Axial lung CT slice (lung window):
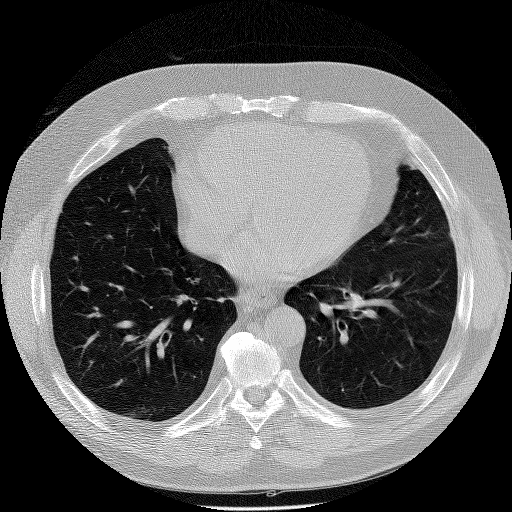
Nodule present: no